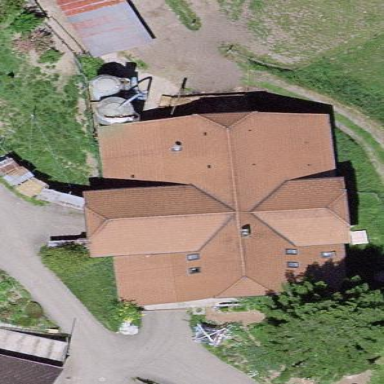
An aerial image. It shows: Farm building.